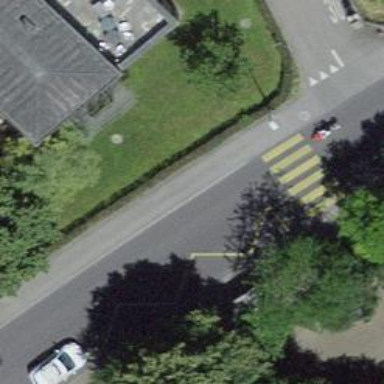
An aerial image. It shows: Public transport stop position.